Question: When executing 'npm view karma@0.12.36 dependencies' the dependencies are not displayed uniformly.
What does it mean if a dependency is marked with a single quote and green font?
What does it mean if a dependency is in a white font?

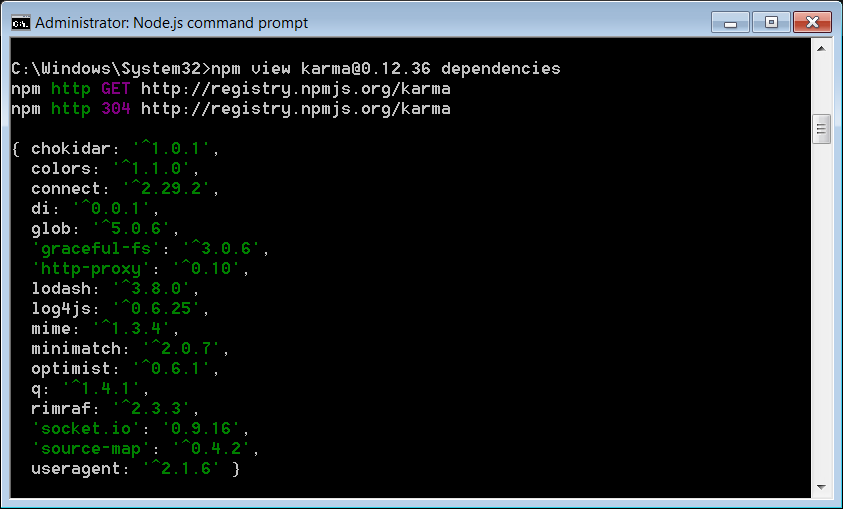
Answer: You're seeing the output of <URL>, which is trying to create a valid Javascript literal.
Since '-'s are not valid in identifiers, they must be quoted.